Question: I'm using <URL>, so :
1. Why is the input not lining up with the label above it?
2. Why doesn't the row span the entire container?

Relevant HTML:
'''
<!DOCTYPE html>
<!--[if lt IE 7]> <html class="no-js lt-ie9 lt-ie8 lt-ie7" lang="en"> <![endif]-->
<!--[if IE 7]> <html class="no-js lt-ie9 lt-ie8" lang="en"> <![endif]-->
<!--[if IE 8]> <html class="no-js lt-ie9" lang="en"> <![endif]-->
<!--[if gt IE 8]><!--> <html class="no-js" lang="en"> <!--<![endif]-->
<head>
<meta http-equiv="X-UA-Compatible" content="IE=edge,chrome=1">
<meta name="viewport" content="width=device-width, initial-scale=1.0">
<title>DS-11</title>
<link href="http://10.20.17.226:7080/bootstrap.min.css" rel="stylesheet" type="text/css" media="all" />
<link href="http://10.20.17.226:7080/main.css" rel="stylesheet" type="text/css" media="all" />
</head>
<body>
<form id="frm_referral_ds11" action="frm_referral_ds11.process" method="post">
<div class="row coral-background border-side">
<div class="span12">
<label for="p_mailing_address"><strong>8. Mailing Address:</strong> Line 1: (Street/RFD#, URB, or P.O. Box, Apt./Unit, In Care Of or Attn (<em>e.g. in Care of - Jane Doe, Apt # 100</em>))</label>
<br />
<input type="text" name="p_mailing_address" id="p_mailing_address" class="span12" maxlength="200" />
</div>
</div>
</form>
</body>
</html>
'''
main.css:
'''
input.span12 {
margin: 0;
margin-left: 0;
}
label {
display: inline-block;
}
.coral-background {
background-color: #FFD595;
}
.border-side {
border-left: 3px #000 solid;
border-right: 3px #000 solid;
}
'''
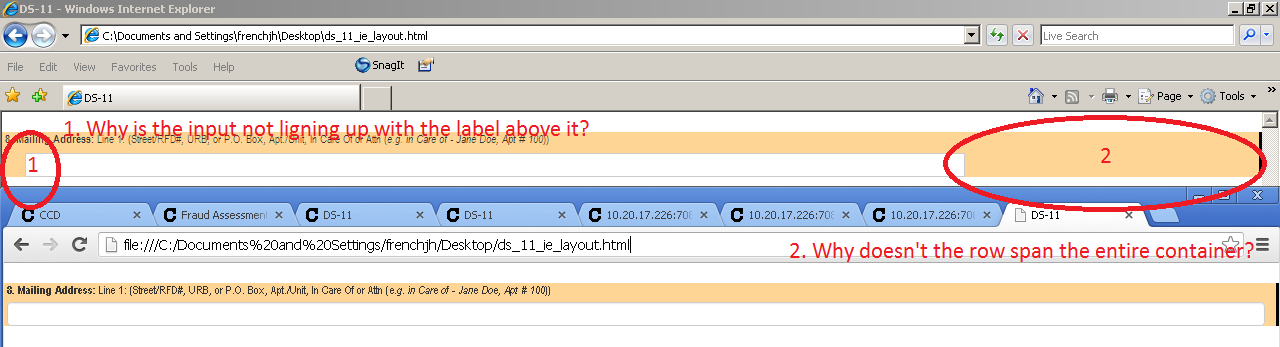
Answer: Is that the <URL> you are trying to achieve?
HTML:
'''
<form id="frm_referral_ds11" action="frm_referral_ds11.process" method="post">
<div class="row coral-background border-side span12">
<label for="p_mailing_address"><strong>8. Mailing Address:</strong> Line 1: (Street/RFD#, URB, or P.O. Box, Apt./Unit, In Care Of or Attn (<em>e.g. in Care of - Jane Doe, Apt # 100</em>))</label>
<input type="text" name="p_mailing_address" id="p_mailing_address" class="span12" maxlength="200" />
</div>
</form>
'''
CSS:
'''
@import url('http://twitter.github.io/bootstrap/assets/css/bootstrap.css');
.coral-background {
background-color: #FFD595;
}
.border-side {
border-left: 3px #000 solid;
border-right: 3px #000 solid;
}
'''